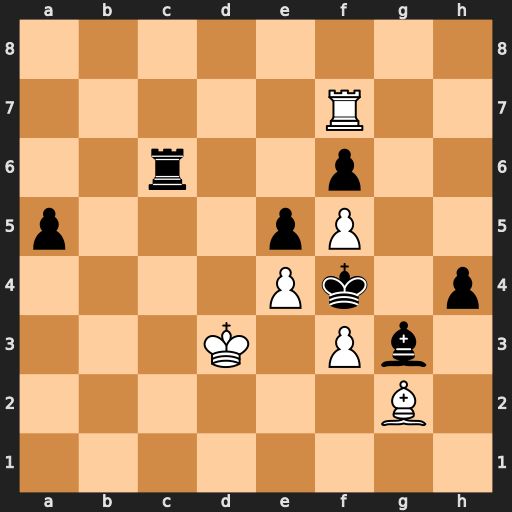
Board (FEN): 8/5R2/2r2p2/p3pP2/4Pk1p/3K1Pb1/6B1/8
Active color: w
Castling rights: -
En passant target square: -
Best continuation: Rg7 Rc3+ Kxc3